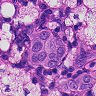
Metastatic tissue present: yes